Field crop: maize
Growth stage: 2
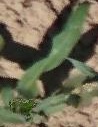
Species: maize